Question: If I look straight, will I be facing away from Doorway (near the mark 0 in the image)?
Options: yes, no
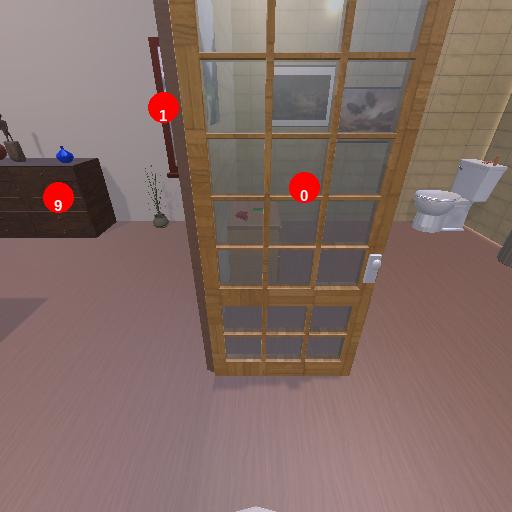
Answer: yes